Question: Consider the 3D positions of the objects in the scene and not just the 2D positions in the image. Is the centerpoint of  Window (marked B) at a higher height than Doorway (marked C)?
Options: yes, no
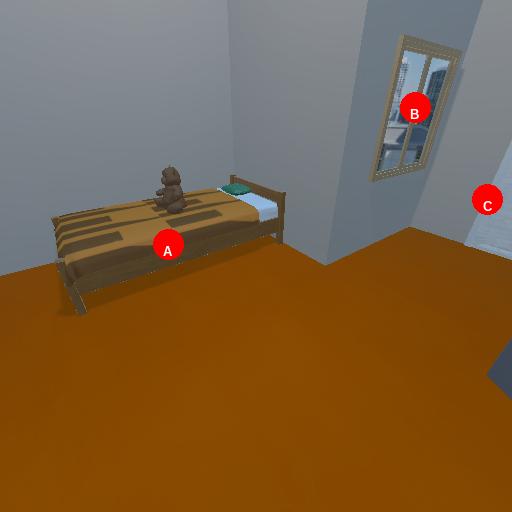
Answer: yes